Question: I'm use :
- - -
I use jquery UI Autocomplete,when I put "P" in multiple search textbox,then autocomplete can show "P01","P02",

I select "P02" or other,in firefox that is ok,But in IE8 I get the filters is:
'''
{"groupOp":"AND","rules":[{"field":"PNumber","op":"eq","data":""}]}
'''
data is nothing!
In firefox is:
'''
filters {"groupOp":"AND","rules":[{"field":"PNumber","op":"eq","data":"P02 "}]}
'''
Why this different between IE and Firefox ?
My jqGrid colModel is:
'''
colModel: [
{
name: 'PNumber', width: 30, index: 'PNumber',
searchoptions: {dataInit:pnumberAuto, sopt: ['eq', 'cn'] }
}
]
'''
My autocomplete code is:
'''
function pnumberAuto(e) {
$(e).autocomplete({
source: '/Autocomplete/QuickSearchPN',
delay: 0,
focus: function (event, ui) {
$(e).val(ui.item.label);
},
select: function (event, ui) {
$(e).val(ui.item.label);
}
})
}
'''
And controller is(I use ASP.NET MVC 4):
'''
public ActionResult QuickSearchPN(string term)
{
var q = (from p in db.BOM
where p.PNumber.Contains(term)
select p.PNumber).Distinct().Take(10);
return Json(q, JsonRequestBehavior.AllowGet);
}
'''
Thanks for your help !
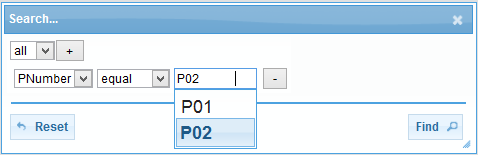
Answer: '''
function pnumberAuto(e) {
$(e).autocomplete({
source: '/Autocomplete/QuickSearchPN',
delay:0,
select: function (event, ui) {
this.value = ui.item.value;
$(this).trigger('change');
return false;
}
})
}
'''